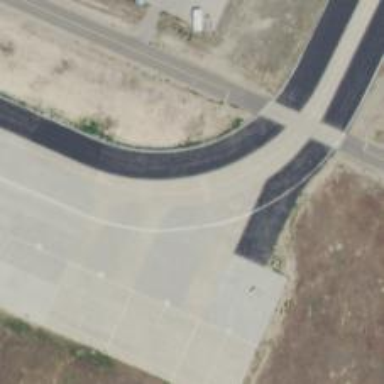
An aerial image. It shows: Image of taxiway at airport.